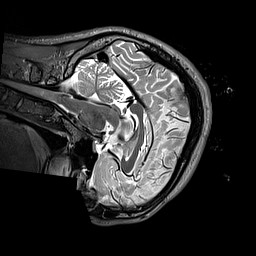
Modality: T2w
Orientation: sagittal
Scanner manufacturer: siemens
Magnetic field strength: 3 T
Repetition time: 3.2 s
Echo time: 0.406 s